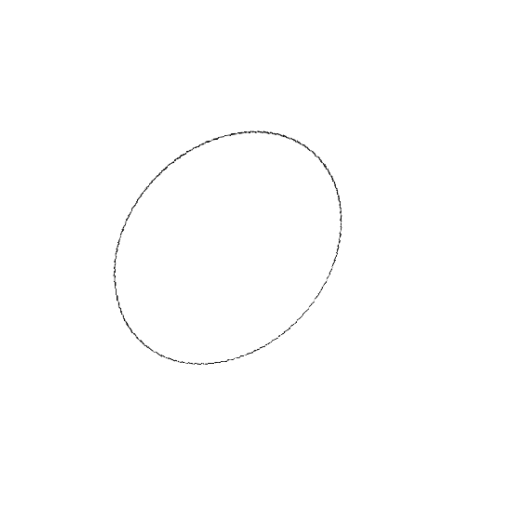
Crossing number: 0